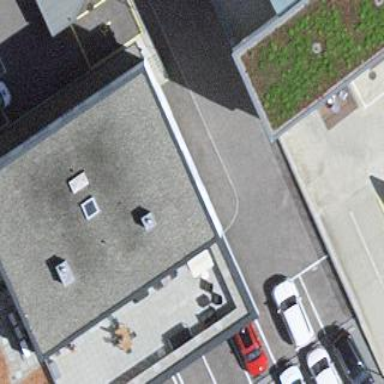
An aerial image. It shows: Bank building.